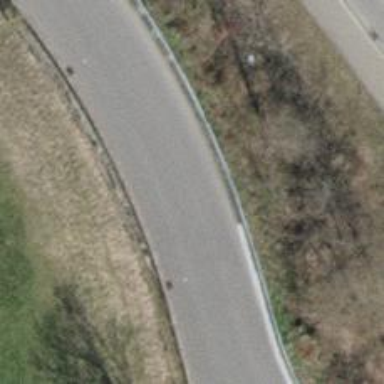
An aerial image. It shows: Tertiary road with asphalt surface.